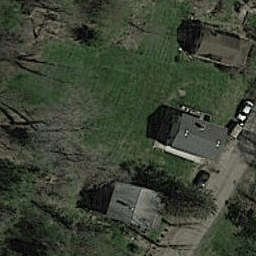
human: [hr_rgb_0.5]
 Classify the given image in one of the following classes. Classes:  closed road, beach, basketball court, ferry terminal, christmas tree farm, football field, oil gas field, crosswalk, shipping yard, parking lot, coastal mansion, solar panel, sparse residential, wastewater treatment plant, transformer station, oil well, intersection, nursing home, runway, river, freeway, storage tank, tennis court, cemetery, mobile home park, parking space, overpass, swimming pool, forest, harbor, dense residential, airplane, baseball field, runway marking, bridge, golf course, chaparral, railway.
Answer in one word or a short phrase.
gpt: sparse residential